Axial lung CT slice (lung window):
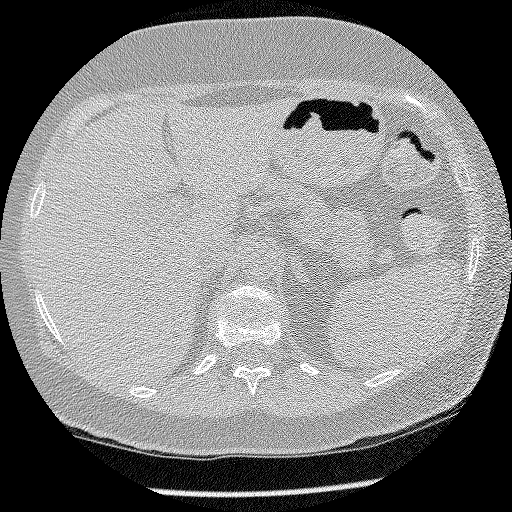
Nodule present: no